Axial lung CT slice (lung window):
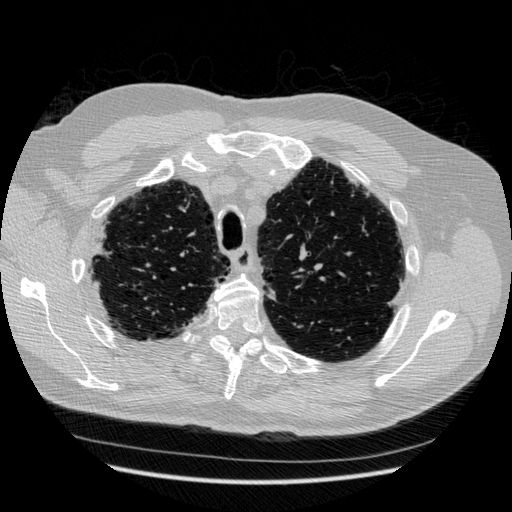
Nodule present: no